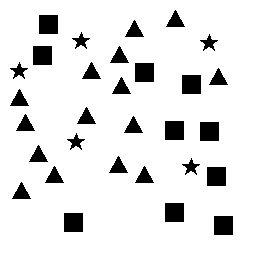
Squares: 10
Triangles: 15
Stars: 5
Total shapes: 30